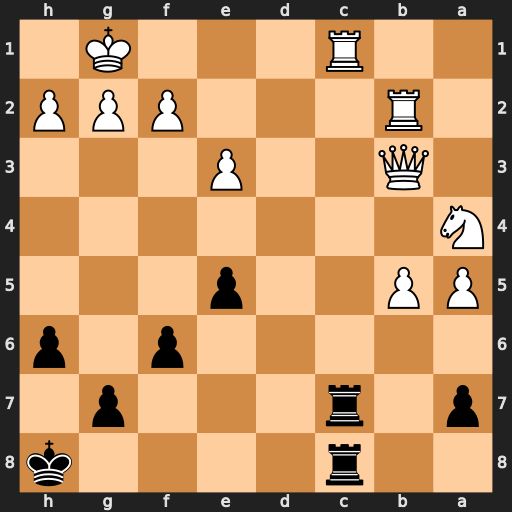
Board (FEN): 2r4k/p1r3p1/5p1p/PP2p3/N7/1Q2P3/1R3PPP/2R3K1
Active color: b
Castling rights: -
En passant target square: -
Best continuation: Rxc1+ Qd1 Rxd1#